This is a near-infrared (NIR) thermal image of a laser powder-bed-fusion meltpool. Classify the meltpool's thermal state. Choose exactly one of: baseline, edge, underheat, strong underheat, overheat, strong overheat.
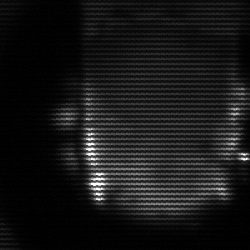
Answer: baseline